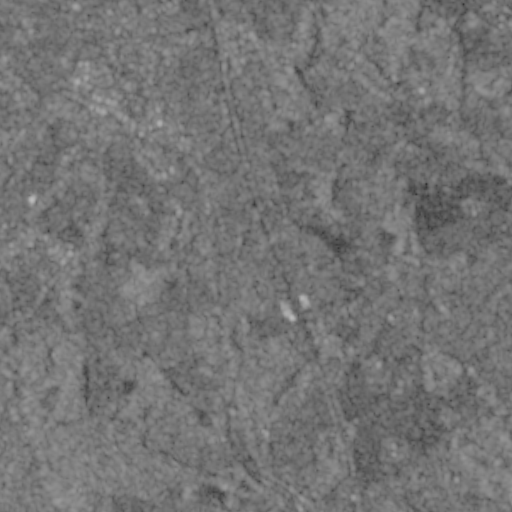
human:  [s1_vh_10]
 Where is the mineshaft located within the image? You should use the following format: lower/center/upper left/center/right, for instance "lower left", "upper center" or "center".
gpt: The mineshaft is located in the upper center of the image.
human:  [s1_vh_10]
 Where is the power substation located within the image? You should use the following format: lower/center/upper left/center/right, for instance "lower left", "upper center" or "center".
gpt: The power substation is located in the center right of the image.
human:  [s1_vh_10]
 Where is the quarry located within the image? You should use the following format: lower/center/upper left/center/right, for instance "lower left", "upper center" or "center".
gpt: The quarry is located in the lower center of the image.
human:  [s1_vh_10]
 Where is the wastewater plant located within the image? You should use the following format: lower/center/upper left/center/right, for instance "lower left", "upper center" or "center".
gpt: The wastewater plant is located in the upper left of the image.
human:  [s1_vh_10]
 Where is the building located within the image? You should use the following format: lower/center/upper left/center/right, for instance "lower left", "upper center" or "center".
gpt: There is no building in the image.

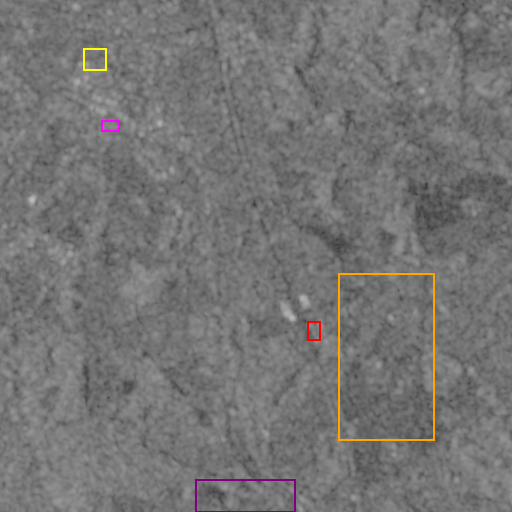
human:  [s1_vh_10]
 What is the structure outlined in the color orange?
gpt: The structure outlined in orange is a crop field.
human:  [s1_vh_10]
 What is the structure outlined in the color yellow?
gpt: The structure outlined in yellow is a park.
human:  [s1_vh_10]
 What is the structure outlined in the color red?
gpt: The structure outlined in red is a parking lot.
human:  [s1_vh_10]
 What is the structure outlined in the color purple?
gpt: The structure outlined in purple is a quarry.
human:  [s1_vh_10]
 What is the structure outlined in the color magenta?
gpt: The structure outlined in magenta is a wastewater plant.
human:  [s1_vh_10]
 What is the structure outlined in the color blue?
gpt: There is no blue outline.